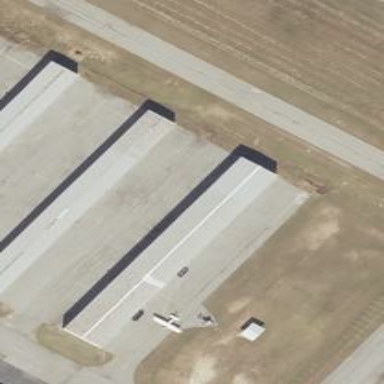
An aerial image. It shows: Image of taxiway at airport.